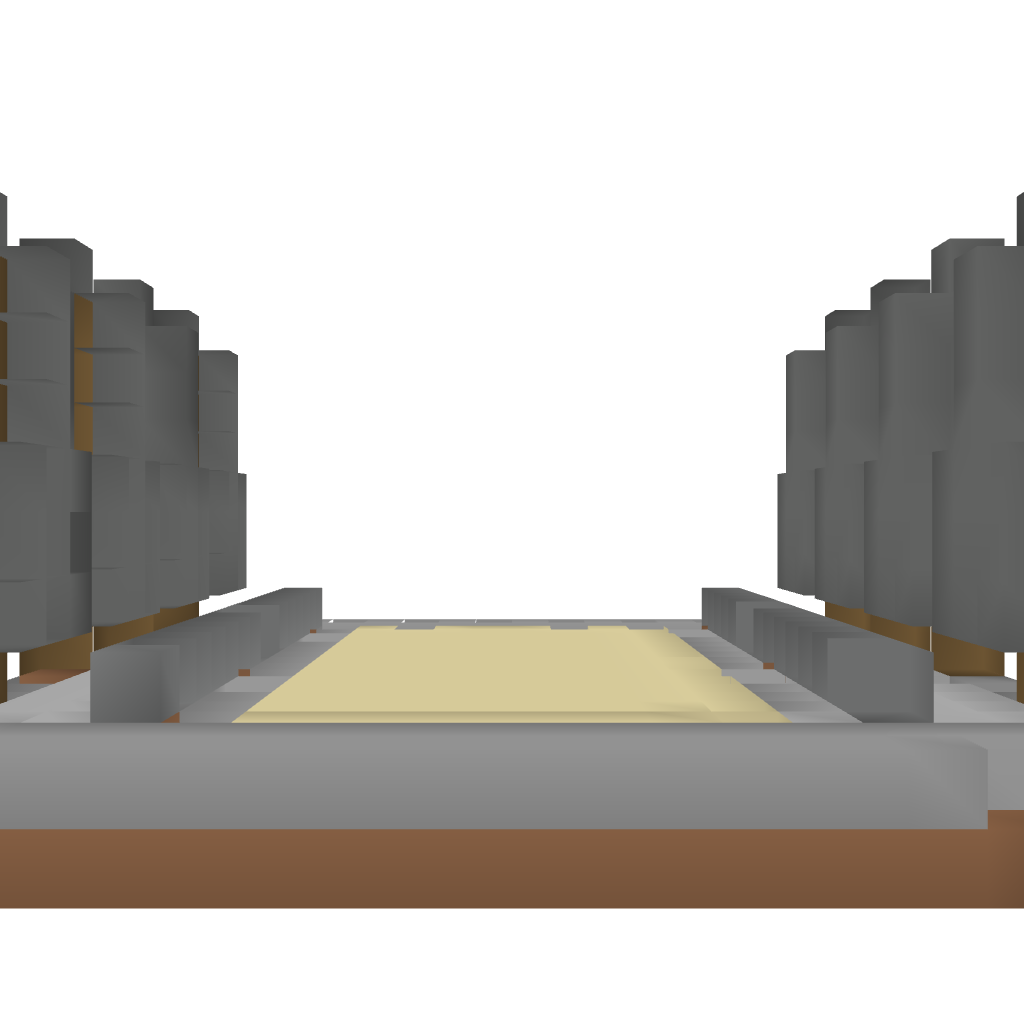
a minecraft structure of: Road / Route